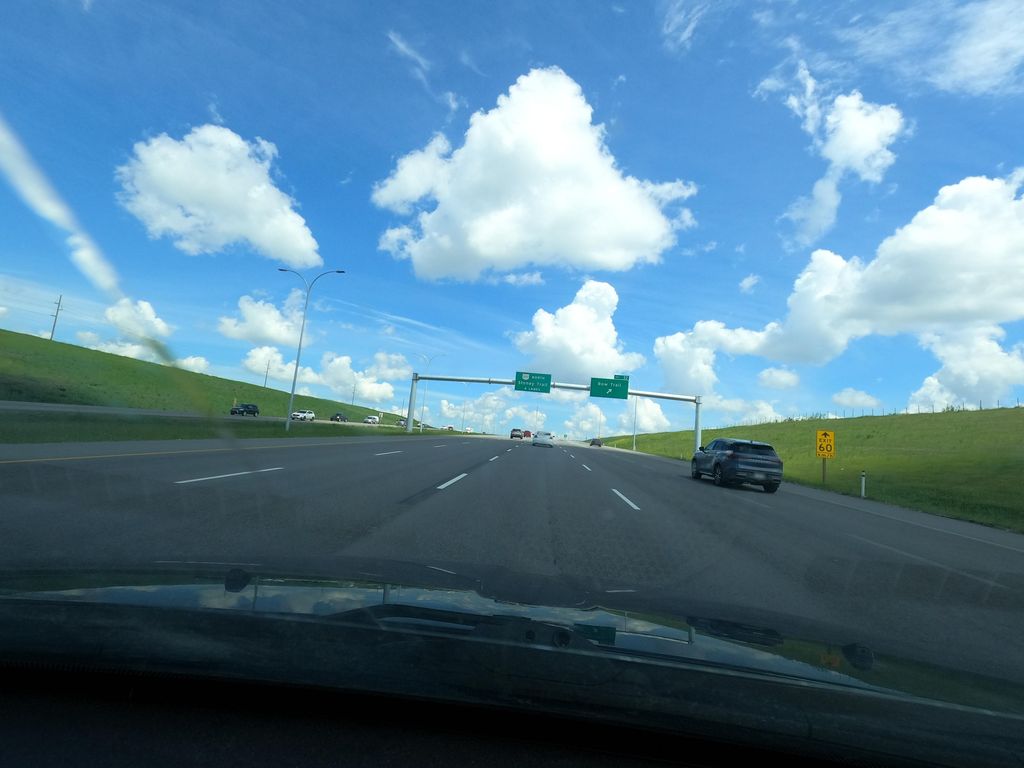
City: calgary